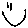
Label: smiley face